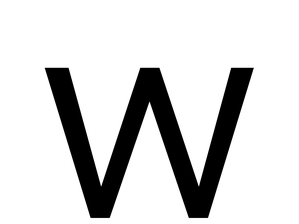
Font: InstrumentSans_Regular